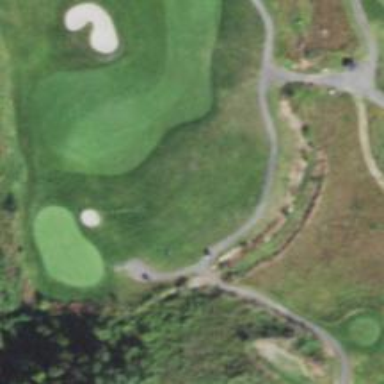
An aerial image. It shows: Pathway for golfing.